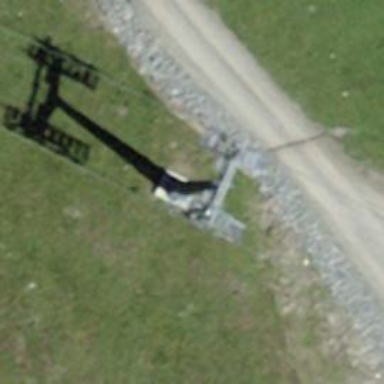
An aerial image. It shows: Building with pylon for aerialway.